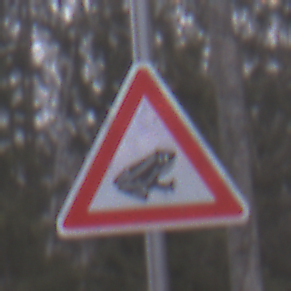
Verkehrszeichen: AmphibienwanderungLinks
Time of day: Midday
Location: Outdoor (Nature)
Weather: Overcast
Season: Autumn
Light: Natural